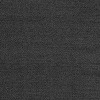
Atmospheric dust classification: dusty